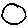
Label: circle